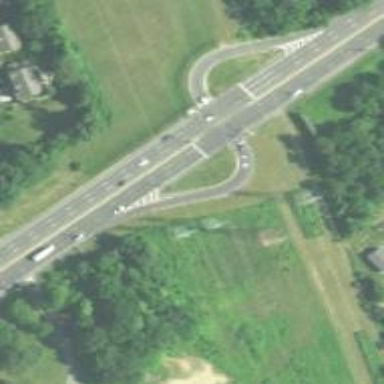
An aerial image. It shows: Trunk_link highway with jughandle junction.